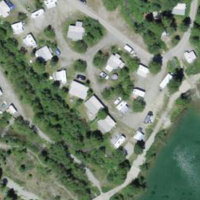
EUNIS habitat code: 53
Species observed at this site:
Cupido minimus
Pyrgus cacaliae
Lamium album